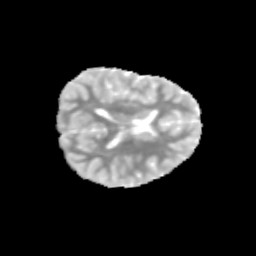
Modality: MD
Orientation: axial
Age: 9
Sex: female
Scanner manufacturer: siemens
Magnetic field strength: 3 T
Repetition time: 3.8 s
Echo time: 0.07 s